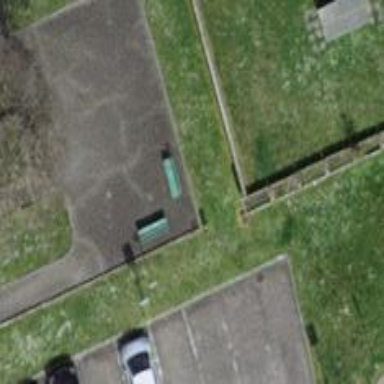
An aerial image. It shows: Bench for seating.